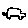
Label: car